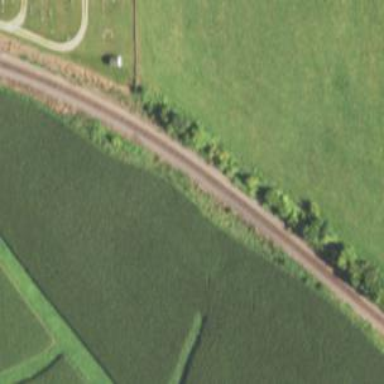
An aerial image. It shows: Railway track.